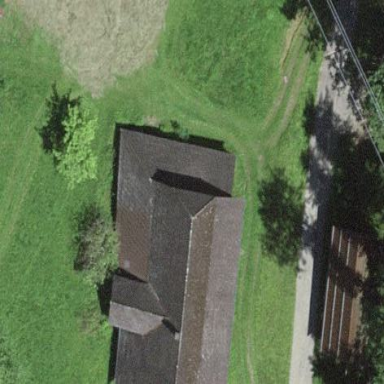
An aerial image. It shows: Farm building.